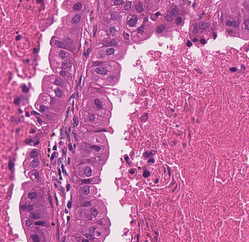
Tumor epithelial tissue: yes
Tumor-associated stroma tissue: yes
Normal tissue: no